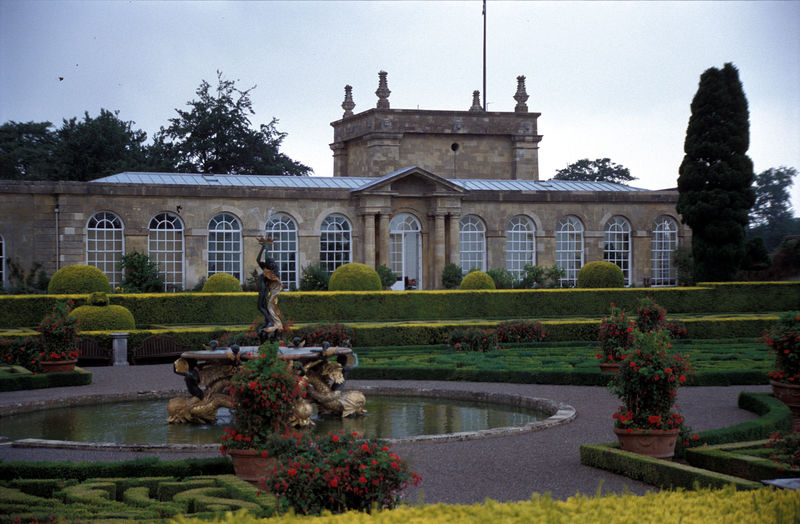
Titel: Orangerie von Süden
Künstler: John Vanbrugh
Standort: Woodstock, Oxfordshire
Institution: Blenheim Palace
Schlagwörter: baum, himmel, wasser, bäume, grün, teich, blumen, fenster, glas, säulen, gebäude, gras, haus, park, rosen, rot, schloss, barock, büsche, flach, wege, klassizismus, pflanzen, brunnen, rund, turm, garten, skulptur, springbrunnen, statue, kübel, topf, sommer, mauer, hecke, französisch, foto, fotografie, eckig, kugeln, kapitelle, dreiecksgiebel, fotographie, klassik, orangerie, wintergarten, klassisch, giebeldreieck, therme, buchsbaum, hecken, sommerhaus, blumen#